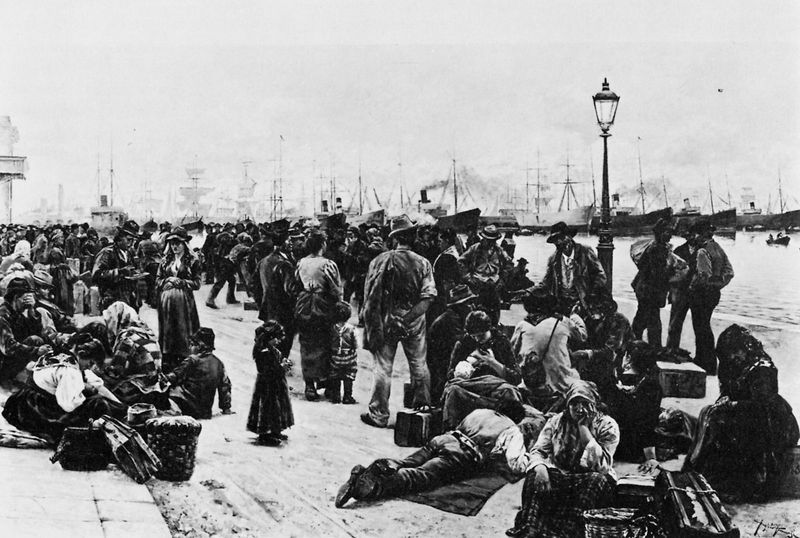
Titel: Auswanderer aus Angiolo Tommasi
Künstler: Gebrüder Alinari
Standort: Florenz
Institution: Sammlung Alinari
Schlagwörter: meer, wasser, weiß, frauen, menschen, ufer, hintergrund, kleider, lampe, laterne, männer, schwarz, stützen, teppich, kappen, mützen, ferne, horizont, rauch, boden, haare, kinder, turm, küste, schiffe, segel, segelschiffe, wellen, kisten, röcke, schuhe, hosen, blusen, gepäck, hemden, körbe, säcke, winter, hafen, kai, masten, dampfer, kopftuch, korb, warten, schwanger, flucht, foto, fotografie, photographie, mäntel, photo, wartende, kopftücher, straßenlaterne, auswanderer, familien, koffer, mütter, schwangere, kacken, ausreise, flüchlinge